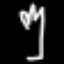
Label: fork